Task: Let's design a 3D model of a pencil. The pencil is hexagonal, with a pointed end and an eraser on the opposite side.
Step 155:
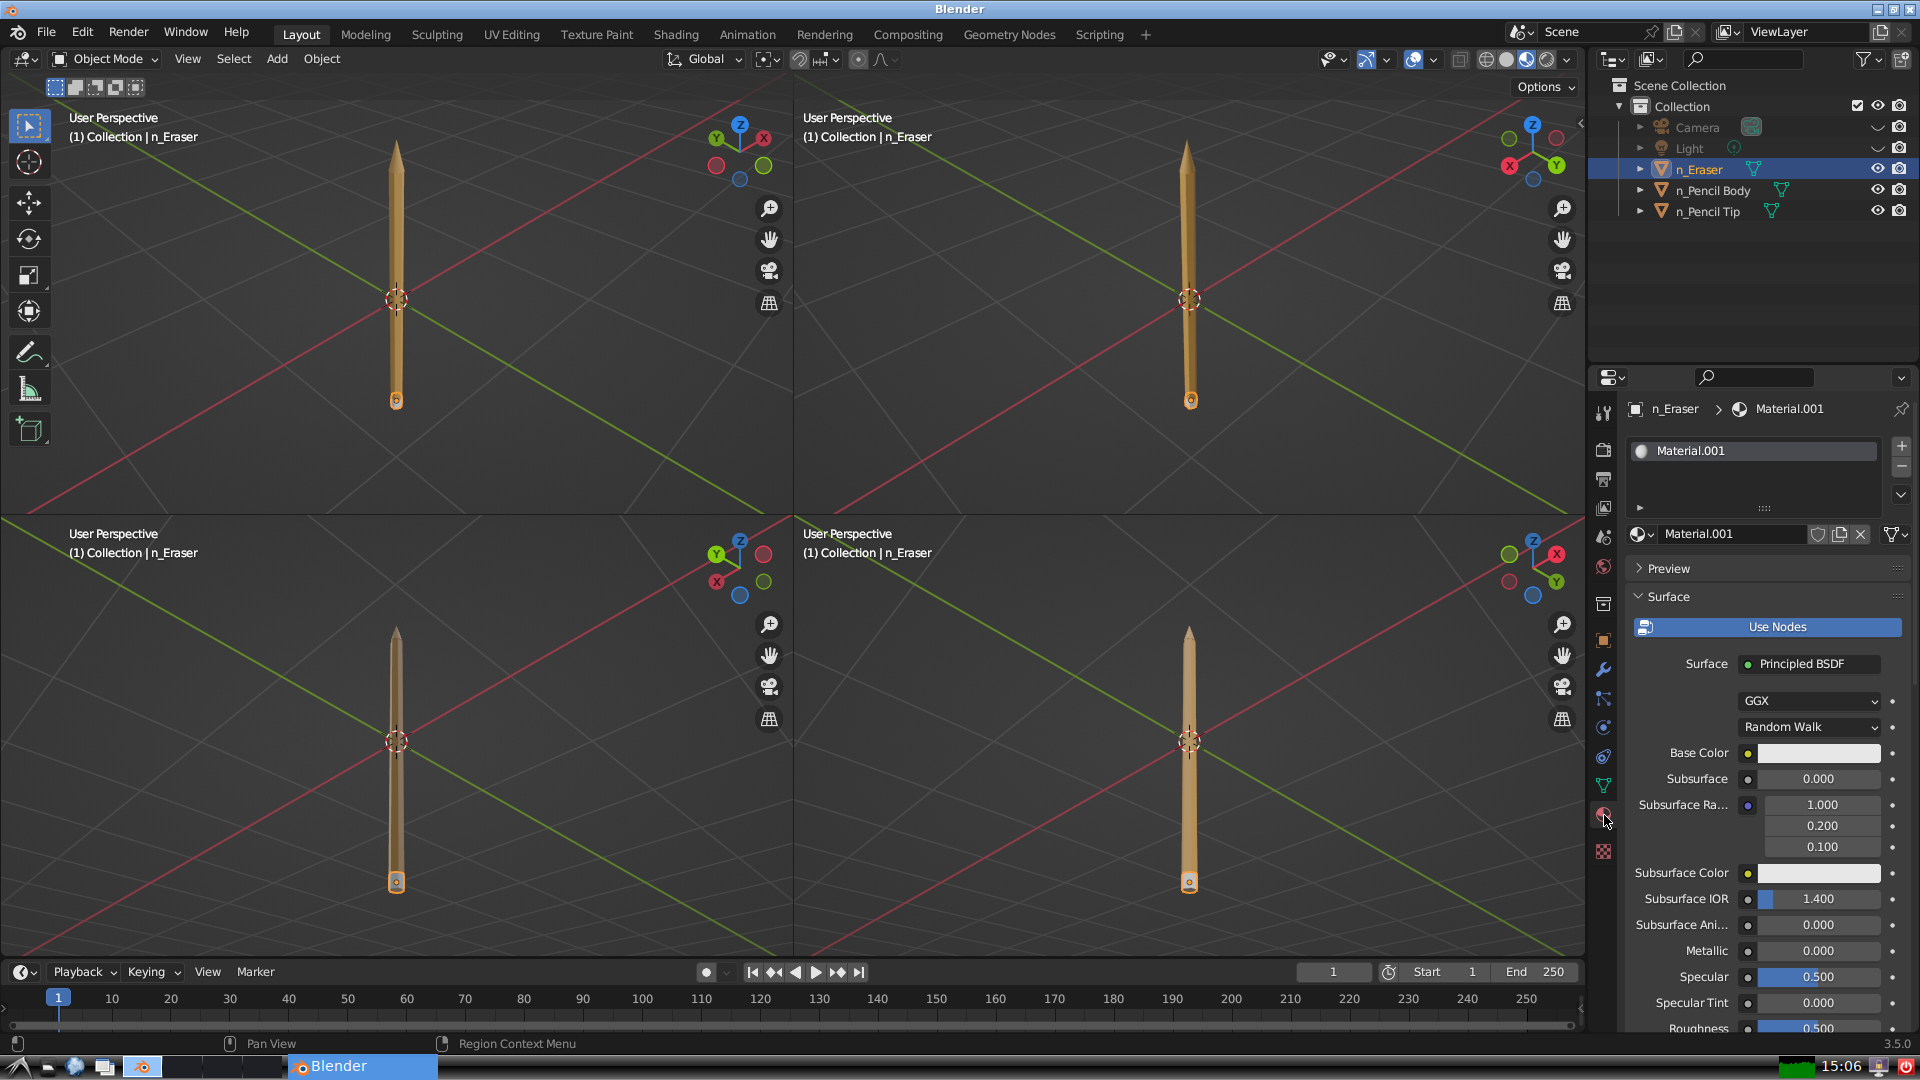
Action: {"mouse_move": [1706, 531]}